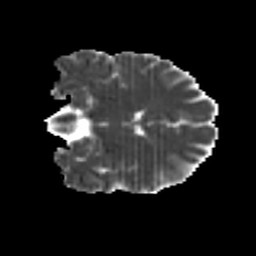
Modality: MD
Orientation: coronal
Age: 27
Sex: male
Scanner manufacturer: ge
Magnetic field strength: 3 T
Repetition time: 7.8 s
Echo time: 0.0606 s